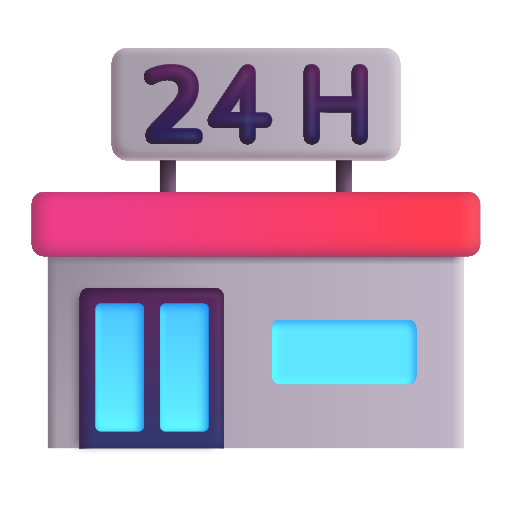
convenience store color